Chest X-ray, AP view. Patient: 39 years old, sex F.
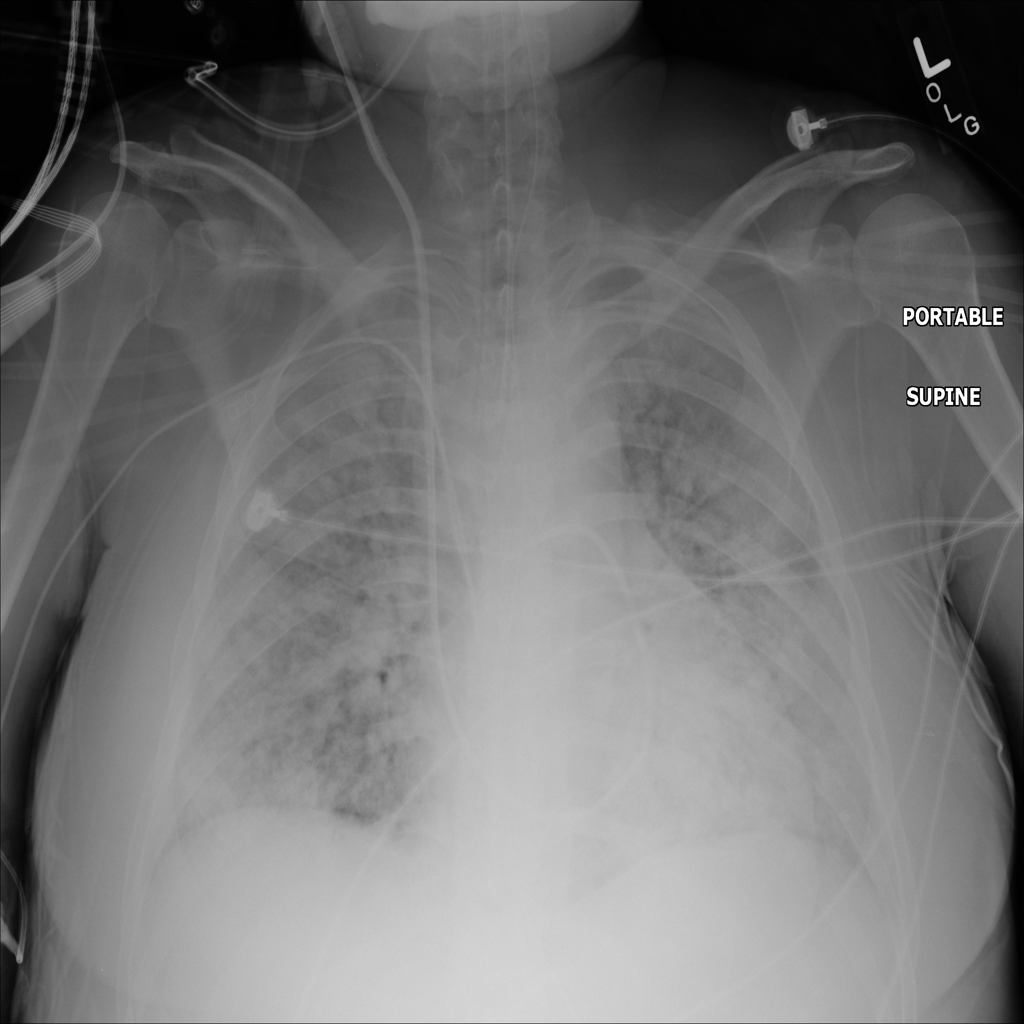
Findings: No Finding